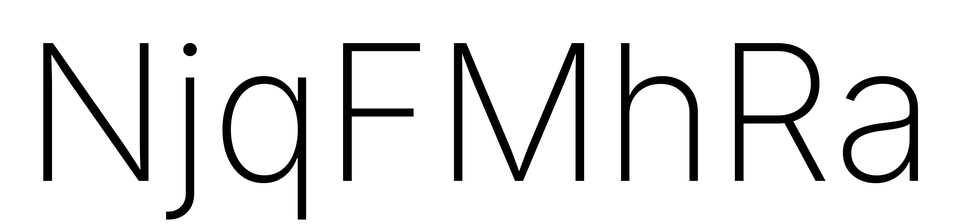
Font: Inter_ExtraLight